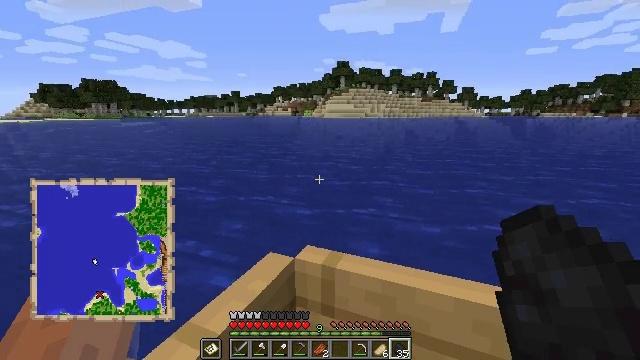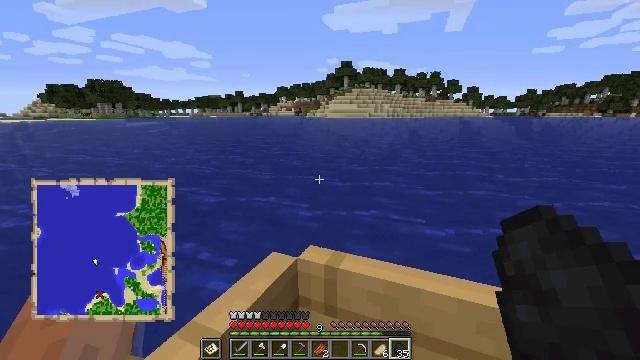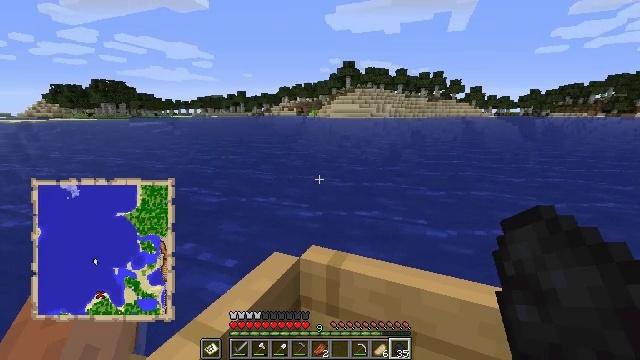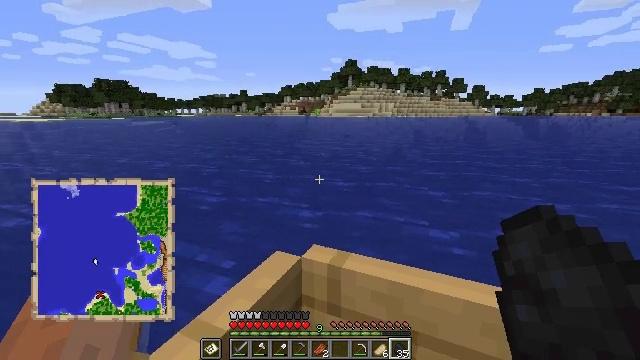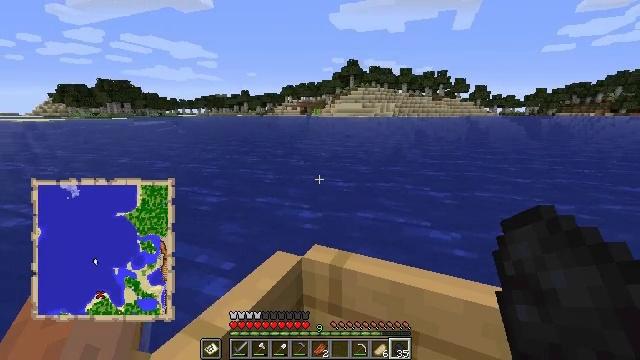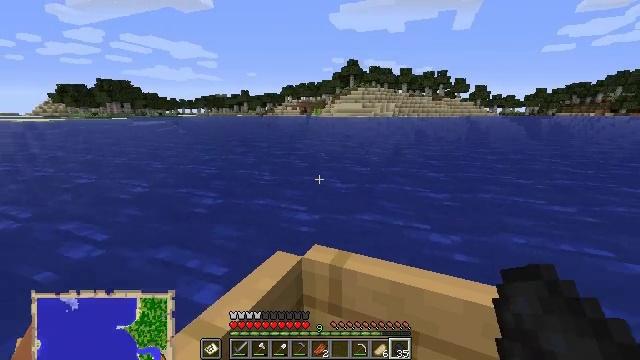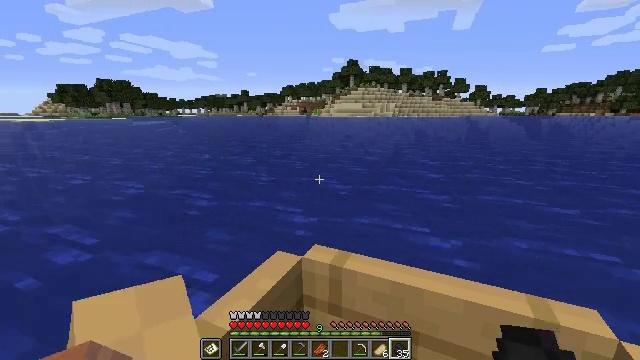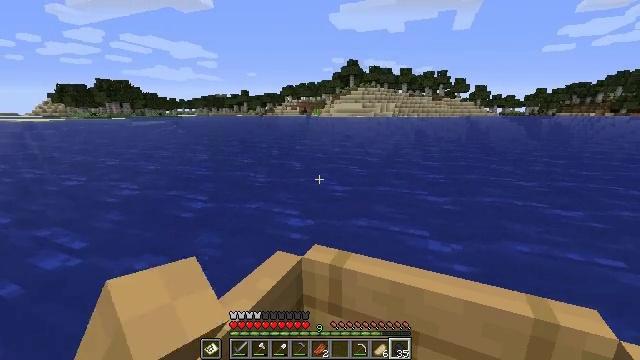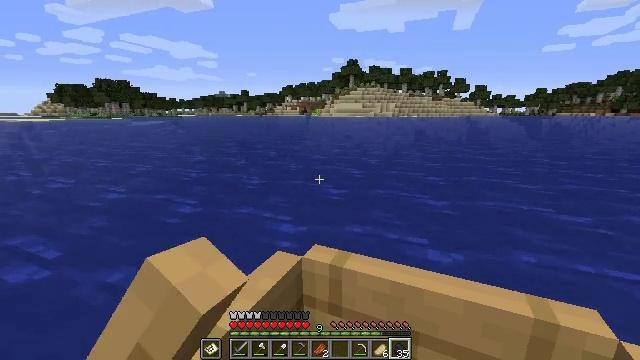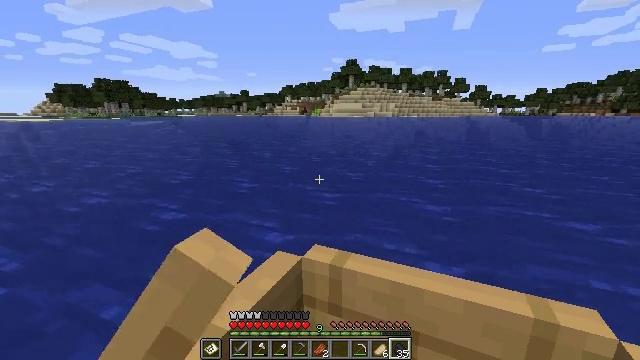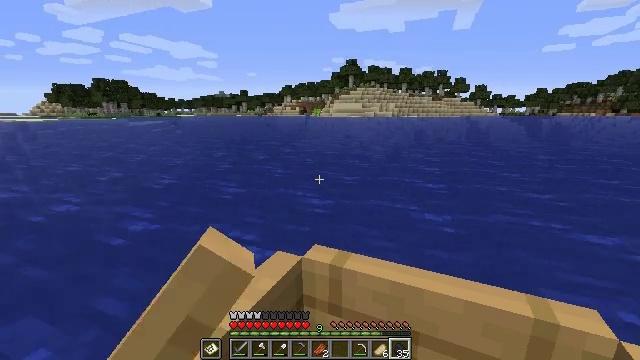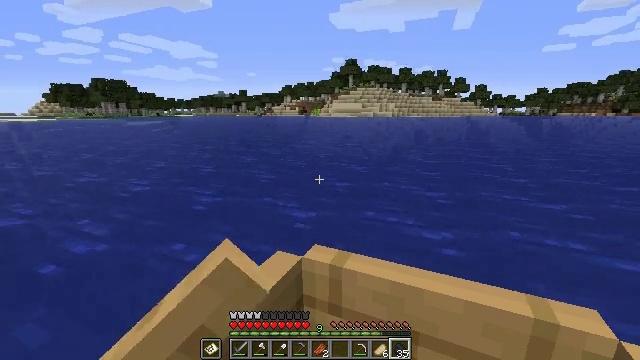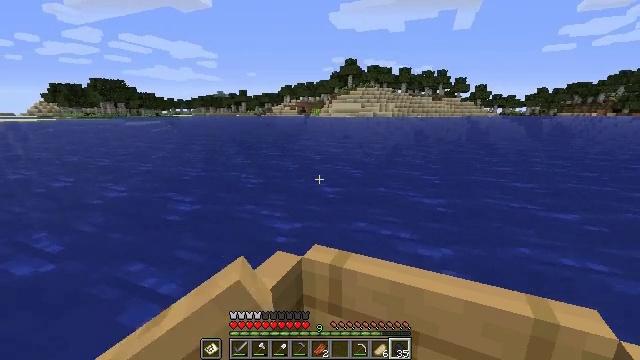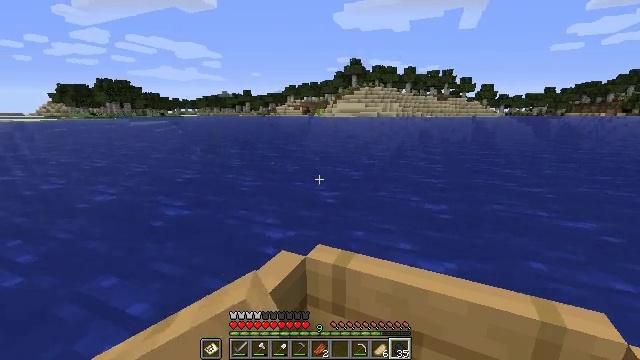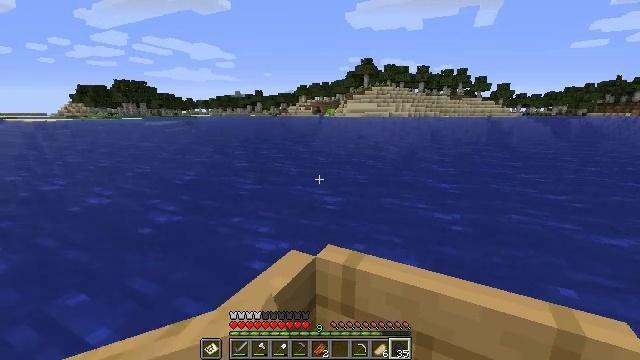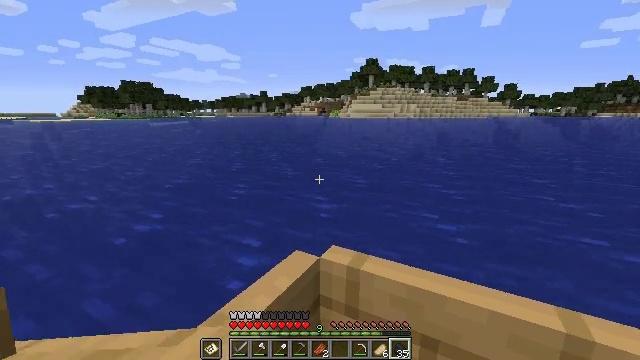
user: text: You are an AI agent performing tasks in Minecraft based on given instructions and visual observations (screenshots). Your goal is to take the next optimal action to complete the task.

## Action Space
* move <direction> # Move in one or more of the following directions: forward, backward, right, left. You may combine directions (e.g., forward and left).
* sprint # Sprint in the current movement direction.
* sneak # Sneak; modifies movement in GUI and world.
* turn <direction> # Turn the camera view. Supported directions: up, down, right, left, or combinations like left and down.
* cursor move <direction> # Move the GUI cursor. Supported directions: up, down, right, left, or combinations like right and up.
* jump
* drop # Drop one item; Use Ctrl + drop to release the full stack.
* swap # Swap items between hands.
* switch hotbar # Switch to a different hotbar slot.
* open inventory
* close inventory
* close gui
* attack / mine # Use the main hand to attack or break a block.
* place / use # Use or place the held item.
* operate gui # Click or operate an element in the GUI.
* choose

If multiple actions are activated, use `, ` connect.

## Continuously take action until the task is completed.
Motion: motion action
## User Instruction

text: Break the sand block.
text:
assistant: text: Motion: no_op
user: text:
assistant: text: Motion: no_op
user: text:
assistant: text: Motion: no_op
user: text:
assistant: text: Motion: move forward
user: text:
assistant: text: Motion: move forward
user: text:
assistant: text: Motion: move forward
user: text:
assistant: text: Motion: move forward
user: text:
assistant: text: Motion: move forward
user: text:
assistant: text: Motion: move forward
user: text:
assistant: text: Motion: move forward
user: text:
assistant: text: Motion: move forward
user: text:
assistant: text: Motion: move forward
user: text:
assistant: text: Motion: move forward
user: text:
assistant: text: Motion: move forward, turn left
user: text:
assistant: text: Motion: move forward, turn left
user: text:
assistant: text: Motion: move forward
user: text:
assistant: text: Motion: move forward
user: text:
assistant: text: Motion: move forward, turn left
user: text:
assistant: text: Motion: move forward, turn left
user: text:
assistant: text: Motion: move forward
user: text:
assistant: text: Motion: move forward
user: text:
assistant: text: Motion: move forward
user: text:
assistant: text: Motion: move forward
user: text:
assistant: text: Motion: move forward
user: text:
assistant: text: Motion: move forward
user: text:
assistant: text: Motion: move forward
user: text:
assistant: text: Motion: move forward
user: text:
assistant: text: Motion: move forward
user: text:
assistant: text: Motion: move forward
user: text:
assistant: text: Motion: move forward